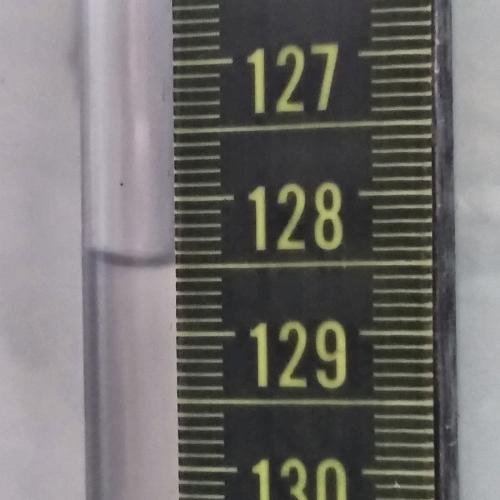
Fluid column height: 128.5 cm